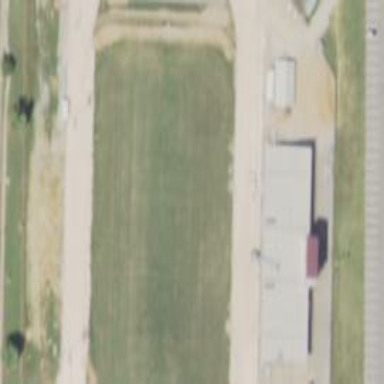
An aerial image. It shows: American football pitch.